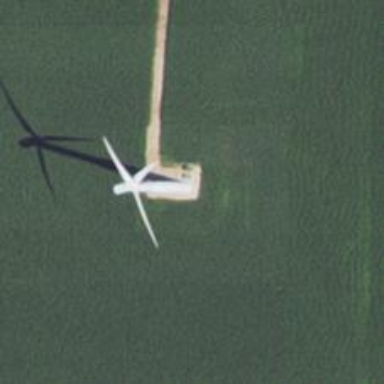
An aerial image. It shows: Wind generator powered by wind turbine.